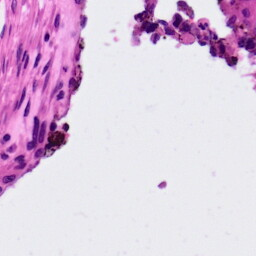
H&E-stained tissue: Ovarian